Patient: sex F, age 56
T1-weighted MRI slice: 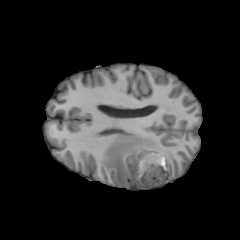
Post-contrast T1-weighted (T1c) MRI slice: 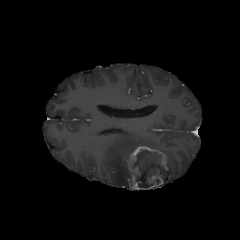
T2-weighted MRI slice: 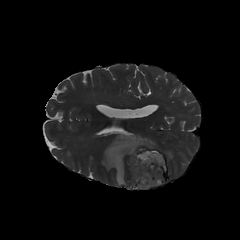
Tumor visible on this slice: yes
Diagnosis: Glioblastoma, IDH-wildtype
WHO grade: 4